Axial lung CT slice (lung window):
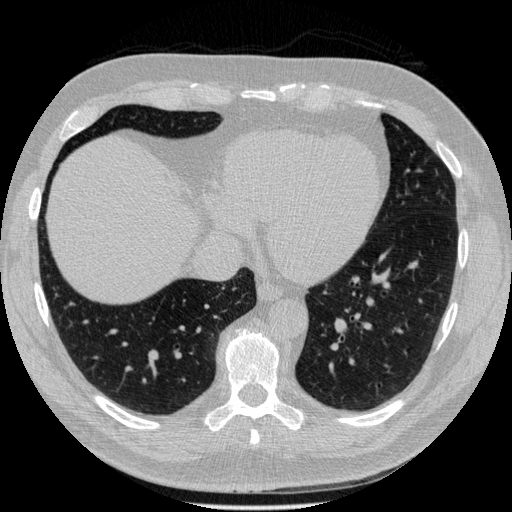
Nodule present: no